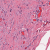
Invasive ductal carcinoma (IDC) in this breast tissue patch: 1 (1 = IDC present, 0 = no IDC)